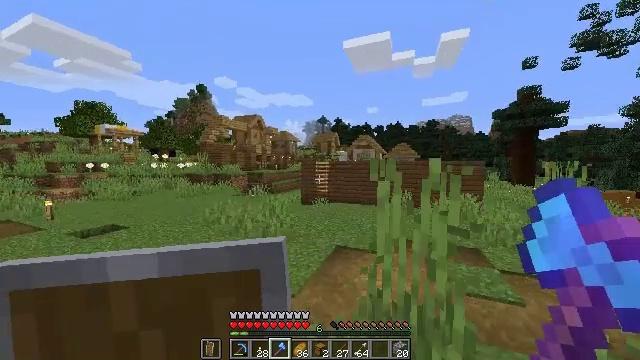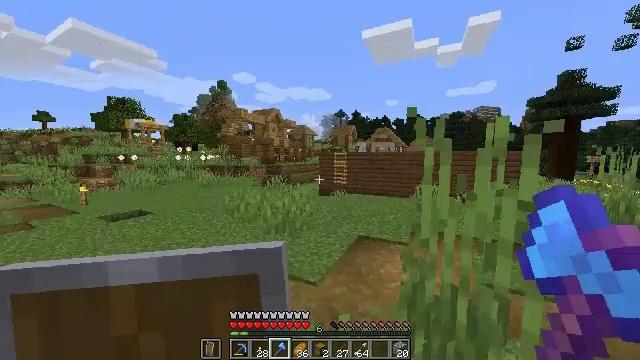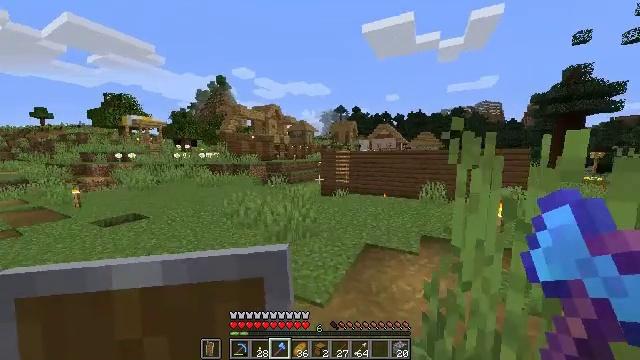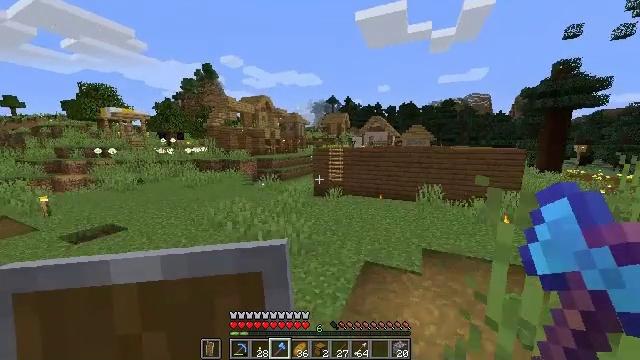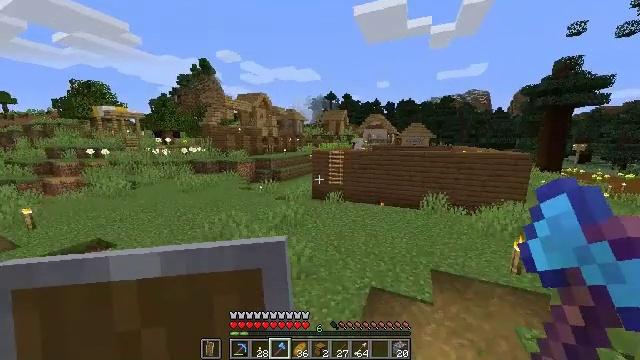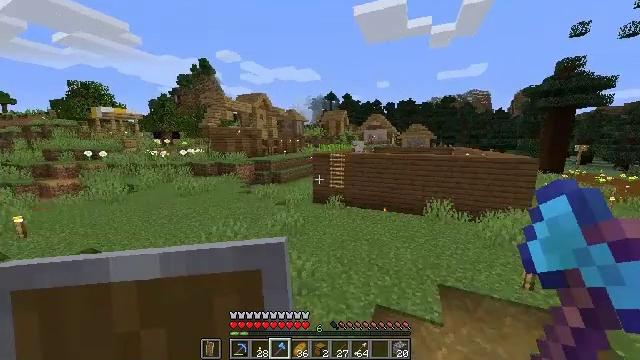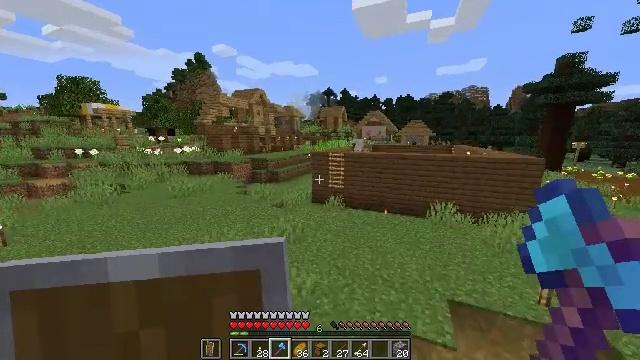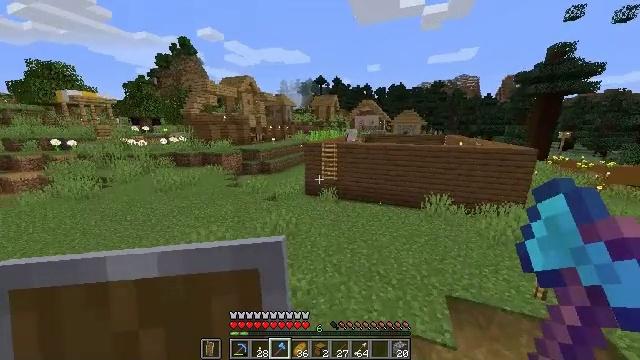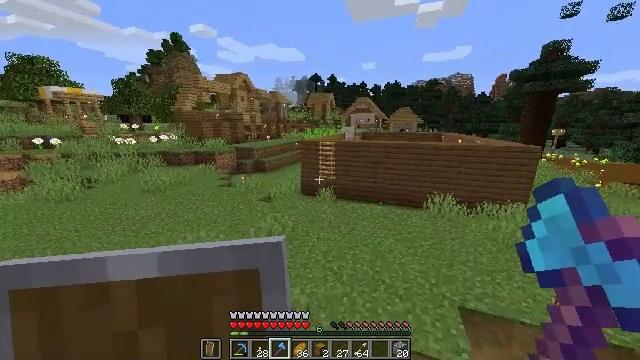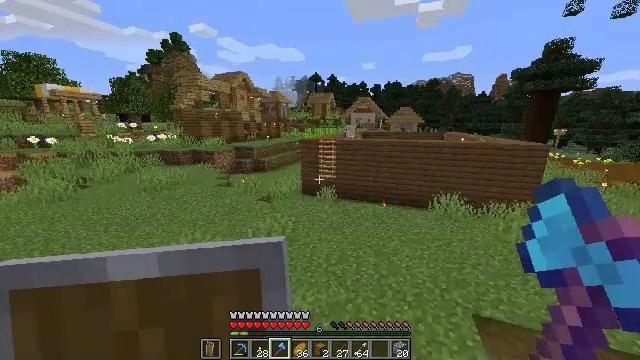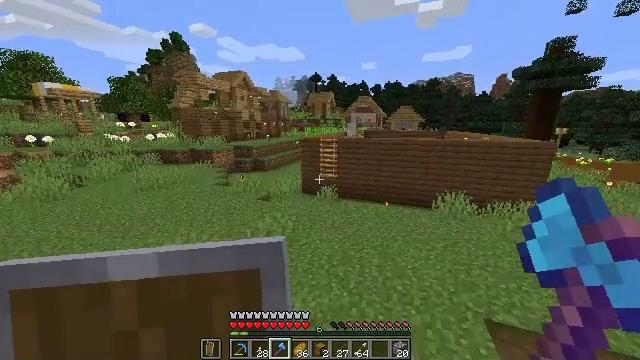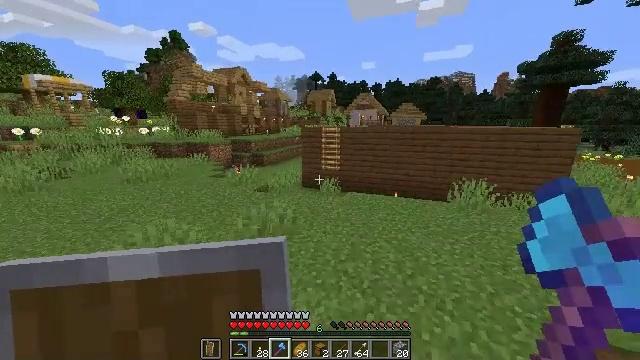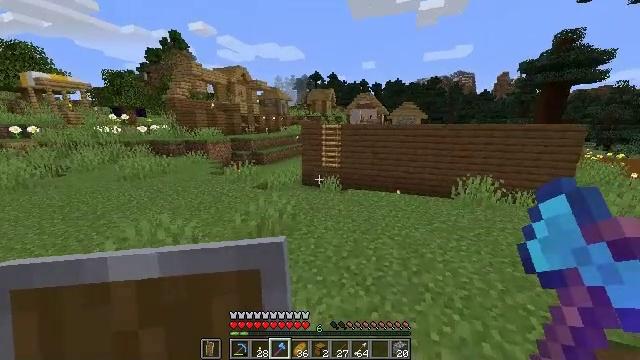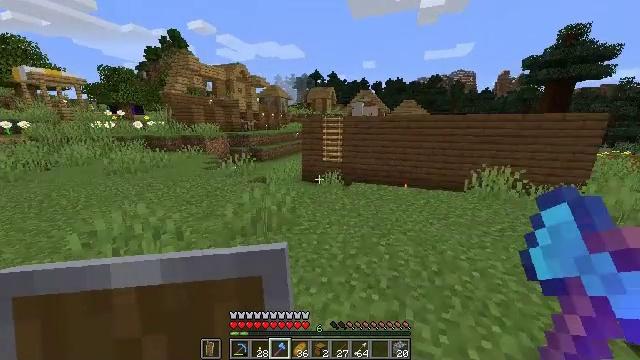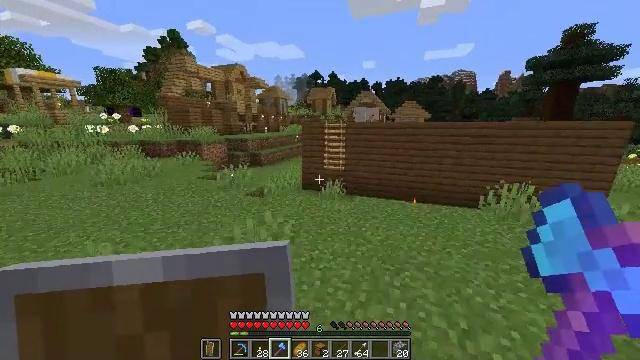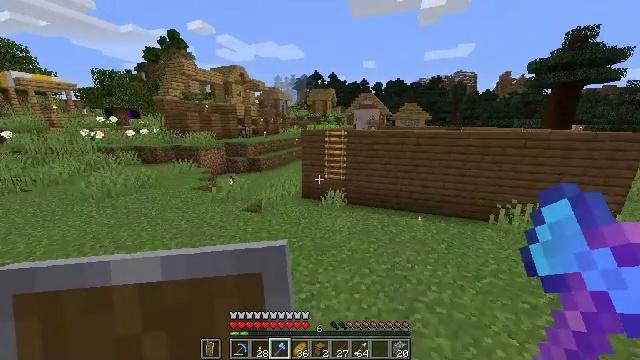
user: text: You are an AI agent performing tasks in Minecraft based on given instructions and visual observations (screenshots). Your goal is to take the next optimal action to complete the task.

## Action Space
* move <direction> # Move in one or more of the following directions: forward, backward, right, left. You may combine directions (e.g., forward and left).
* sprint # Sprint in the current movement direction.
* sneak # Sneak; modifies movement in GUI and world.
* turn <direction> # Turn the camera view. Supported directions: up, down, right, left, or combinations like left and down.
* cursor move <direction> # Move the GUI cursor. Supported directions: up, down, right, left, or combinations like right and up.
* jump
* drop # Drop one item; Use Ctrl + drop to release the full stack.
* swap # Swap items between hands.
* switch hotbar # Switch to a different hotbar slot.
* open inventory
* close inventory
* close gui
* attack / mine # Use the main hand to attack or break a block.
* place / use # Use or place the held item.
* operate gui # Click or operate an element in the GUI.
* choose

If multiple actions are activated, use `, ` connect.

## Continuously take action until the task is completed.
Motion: motion action
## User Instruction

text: Interact with the enchanting table to craft an enchanted book.
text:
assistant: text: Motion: move forward, sprint, turn left and down, jump
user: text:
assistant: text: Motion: move forward, sprint, turn down, jump
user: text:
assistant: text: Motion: move forward, sprint, turn right and down, jump
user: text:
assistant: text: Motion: move forward, sprint, turn down, jump
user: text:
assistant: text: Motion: move forward, sprint, jump
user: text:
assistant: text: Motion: move forward, sprint, turn down, jump
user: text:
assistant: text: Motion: move forward, sprint, turn right and down, jump
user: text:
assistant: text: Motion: move forward, sprint, turn right, jump
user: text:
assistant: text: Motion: move forward, sprint, jump
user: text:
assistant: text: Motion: move forward, sprint, jump
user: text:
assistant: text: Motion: move forward, sprint, jump
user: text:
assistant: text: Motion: move forward, sprint, jump
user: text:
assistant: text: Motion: move forward, sprint, jump
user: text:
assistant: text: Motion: move forward, sprint, jump
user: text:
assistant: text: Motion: move forward, sprint, jump
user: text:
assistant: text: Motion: move forward, sprint, jump
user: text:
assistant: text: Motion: move forward, sprint, jump
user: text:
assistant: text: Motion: move forward, sprint, jump
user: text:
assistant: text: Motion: move forward, sprint, jump
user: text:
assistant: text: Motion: move forward, sprint, turn right and up, jump
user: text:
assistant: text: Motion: move forward, sprint, turn up, jump
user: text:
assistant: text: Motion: move forward, sprint, jump
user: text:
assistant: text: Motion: move forward, sprint
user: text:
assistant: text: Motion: move forward, sprint, jump
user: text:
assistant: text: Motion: move forward, sprint, jump
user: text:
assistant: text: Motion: move forward, sprint, jump
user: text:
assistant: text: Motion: move forward, sprint, jump
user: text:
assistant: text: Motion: move forward, sprint, turn right and up, jump
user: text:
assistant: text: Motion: move forward, sprint, jump
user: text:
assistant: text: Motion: move forward, sprint, jump